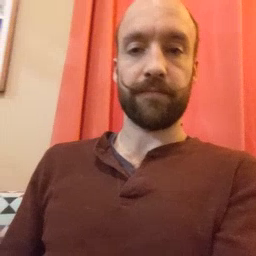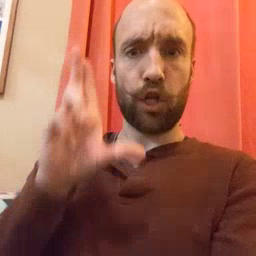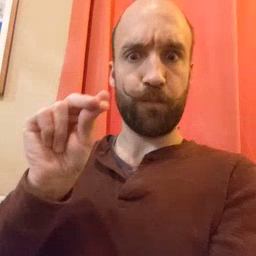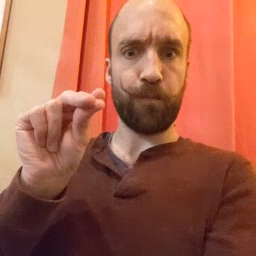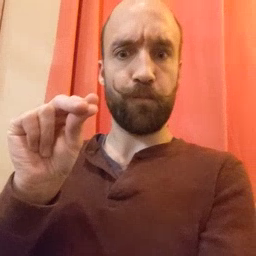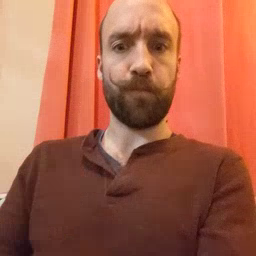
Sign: no